Question: I have an issue with UITableView inserted in a UITableViewCell. This is my custom cell:

Everything works fine for the first, second and third cells, but from the fourth cell for the content of the UITableView inserted in cell is used always the same rows of the first, second and third cells alternatively. Instead the labels outside the UITableView are correctly displayed in every cells. This is my code for the custom cell class:
'''
import UIKit
class SimulazioneQuestionTableViewCell: UITableViewCell, UITableViewDelegate, UITableViewDataSource {
let cellIdentifier = "simRisposteCell"
var arrayRisposte = [Risposta]()
@IBOutlet var numeroLabel: UILabel!
@IBOutlet var domandaLabel: UILabel!
@IBOutlet var risposteTableView: UITableView!
override func awakeFromNib() {
super.awakeFromNib()
// Initialization code
var nib = UINib(nibName: "SimulazioneQuestionAnswerTableViewCell", bundle: nil)
self.risposteTableView.registerNib(nib, forCellReuseIdentifier: self.cellIdentifier)
}
override func setSelected(selected: Bool, animated: Bool) {
super.setSelected(selected, animated: animated)
// Configure the view for the selected state
}
func tableView(tableView: UITableView, numberOfRowsInSection section: Int) -> Int {
return arrayRisposte.count
}
func tableView(tableView: UITableView, cellForRowAtIndexPath indexPath: NSIndexPath) -> UITableViewCell {
var cell = tableView.dequeueReusableCellWithIdentifier(cellIdentifier) as SimulazioneQuestionAnswerTableViewCell
cell.textLabel?.text = arrayRisposte[indexPath.row].testo
return cell
}
}
'''
And this is my view controller:
'''
import UIKit
class SimulazioneViewController: UIViewController, UITableViewDelegate, UITableViewDataSource {
var areaSimulazione: Int = Int()
var arrayDomande = [Domanda]()
var arrayRisposte = [[Risposta]]()
var cellIdentifier = "domandaSimulazioneCell"
@IBOutlet var tempoTrascorso: UILabel!
@IBOutlet var simulazioneTableView: UITableView!
override func viewDidLoad() {
super.viewDidLoad()
arrayDomande = ModelManager.instance.getSimulazione(area: areaSimulazione)
var nib = UINib(nibName: "SimulazioneQuestionTableViewCell", bundle: nil)
self.simulazioneTableView.registerNib(nib, forCellReuseIdentifier: self.cellIdentifier)
}
func tableView(tableView: UITableView, numberOfRowsInSection section: Int) -> Int {
return arrayDomande.count
}
func tableView(tableView: UITableView, cellForRowAtIndexPath indexPath: NSIndexPath) -> UITableViewCell {
let cell: SimulazioneQuestionTableViewCell = simulazioneTableView.dequeueReusableCellWithIdentifier(self.cellIdentifier) as SimulazioneQuestionTableViewCell
var domanda: Domanda = arrayDomande[indexPath.row]
var rispXDomanda = ModelManager.instance.getAnswersForQuestion(domanda.numero)
cell.numeroLabel.text = String(domanda.numero)
cell.domandaLabel.text = domanda.testo
cell.arrayRisposte = rispXDomanda
return cell
}
'''
Some advice to resolve this issue?
Thank you guys!
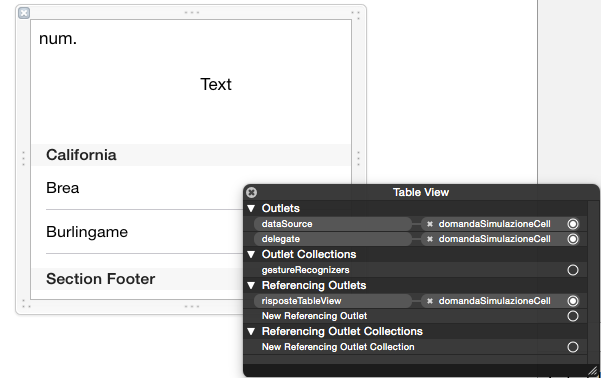
Answer: I never had the idea of putting a 'UITableView' inside a 'UITableViewCell' and therefore would have approached this from a different direction. I'm not saying the table inside a cell is impossible or a bad idea, but the following approach might actually be easier.
My understanding is that your table view shows a number of questions, and each question has possible answer right below it.
I'd use one section per question, with the first row using a custom cell that shows the 'numeroLabel' and the 'domandaLabel' (basically 'SimulazioneQuestionTableViewCell' without the table), and then put the answers into the remaining rows for the section.
'''
private let QuestionCellIdentifier = "QuestionCell"
private let AnswerCellIdentifier = "AnswerCell"
func numberOfSectionsInTableView(tableView: UITableView) -> Int {
return arrayDomande.count
}
func tableView(tableView: UITableView, numberOfRowsInSection section: Int) -> Int {
let rispXDomanda = ModelManager.instance.getAnswersForQuestion(domanda.numero)
return 1 + rispXDomanda.count // one extra for the question
}
func tableView(tableView: UITableView, cellForRowAtIndexPath indexPath: NSIndexPath) -> UITableViewCell {
let domanda = arrayDomande[indexPath.section]
switch indexPath.row {
case 0:
let cell = tableView.dequeueReusableCellWithIdentifier(QuestionCellIdentifier) as SimulazioneQuestionTableViewCell
cell.numeroLabel.text = String(domanda.numero)
cell.domandaLabel.text = domanda.testo
return cell
default:
let cell = tableView.dequeueReusableCellWithIdentifier(AnswerCellIdentifier) as SimulazioneQuestionAnswerTableViewCell
let rispXDomanda = ModelManager.instance.getAnswersForQuestion(domanda.numero)
cell.textLabel?.text = rispXDomanda[indexPath.row - 1].testo
return cell
}
'''
It might be a good idea to cache the answers that you get from 'ModelManager'. It depends on how expensive it is to get them - with the code above 'getAnswersForQuestion()' will be called a lot.
Edit: I personally like the '.Grouped' style for the table view. Using a section per question will nicely separate them visually.